Interaction volume radius: 10 \u00c5
Interaction volume height: 15 \u00c5
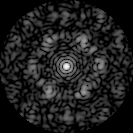
Disorder parameter: 0.6701